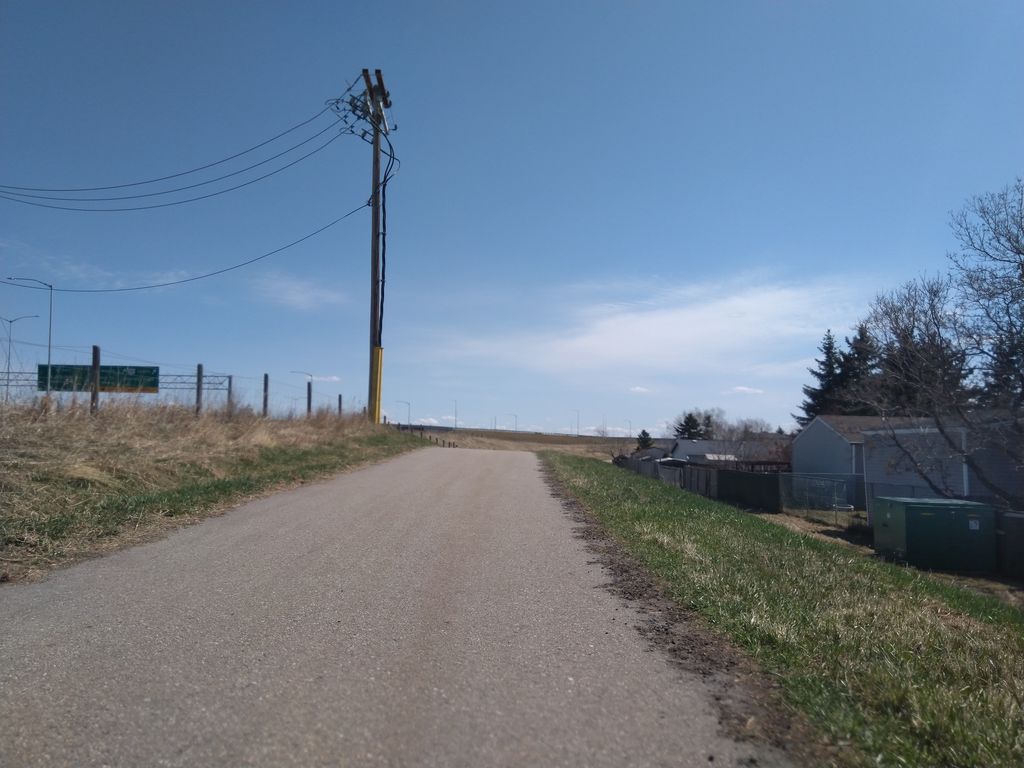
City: calgary